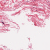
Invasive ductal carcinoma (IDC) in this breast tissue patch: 0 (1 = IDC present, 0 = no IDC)